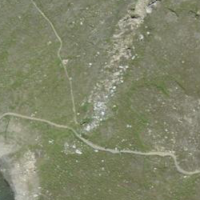
EUNIS habitat code: 26
Species observed at this site:
Bartsia alpina
Anthyllis vulneraria